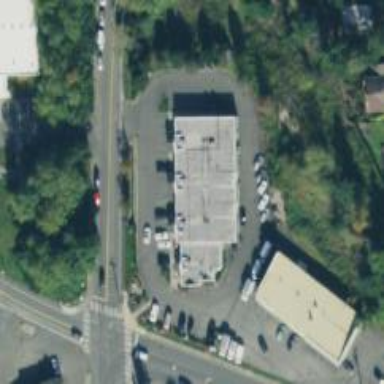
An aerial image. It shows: Veterinary facility.